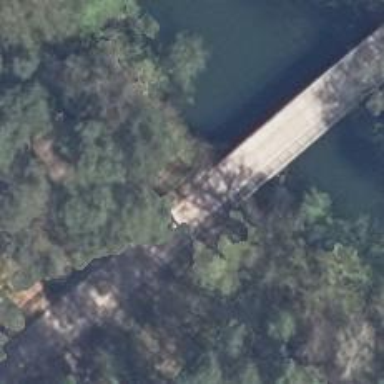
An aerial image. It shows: Concrete service road leading over bridge.